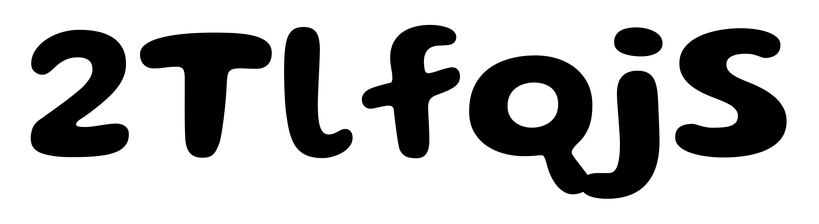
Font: Gluten_SemiBold